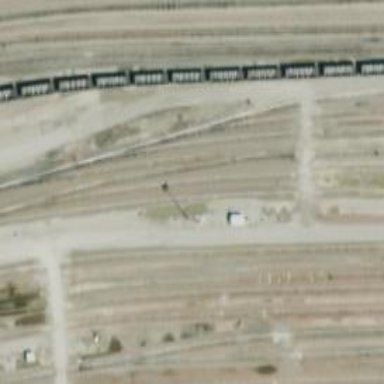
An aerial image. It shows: Railway yard used for servicing trains.